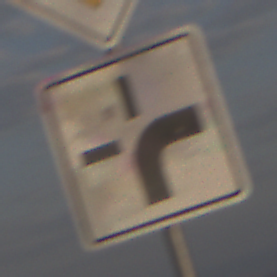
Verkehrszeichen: VerlaufVorfahrtsstrasse3
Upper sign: Vorfahrtsstrasse
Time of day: SunriseSunset
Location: Outdoor (Nature)
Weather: PartlyCloudy
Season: NotSpecified
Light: Natural